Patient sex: M
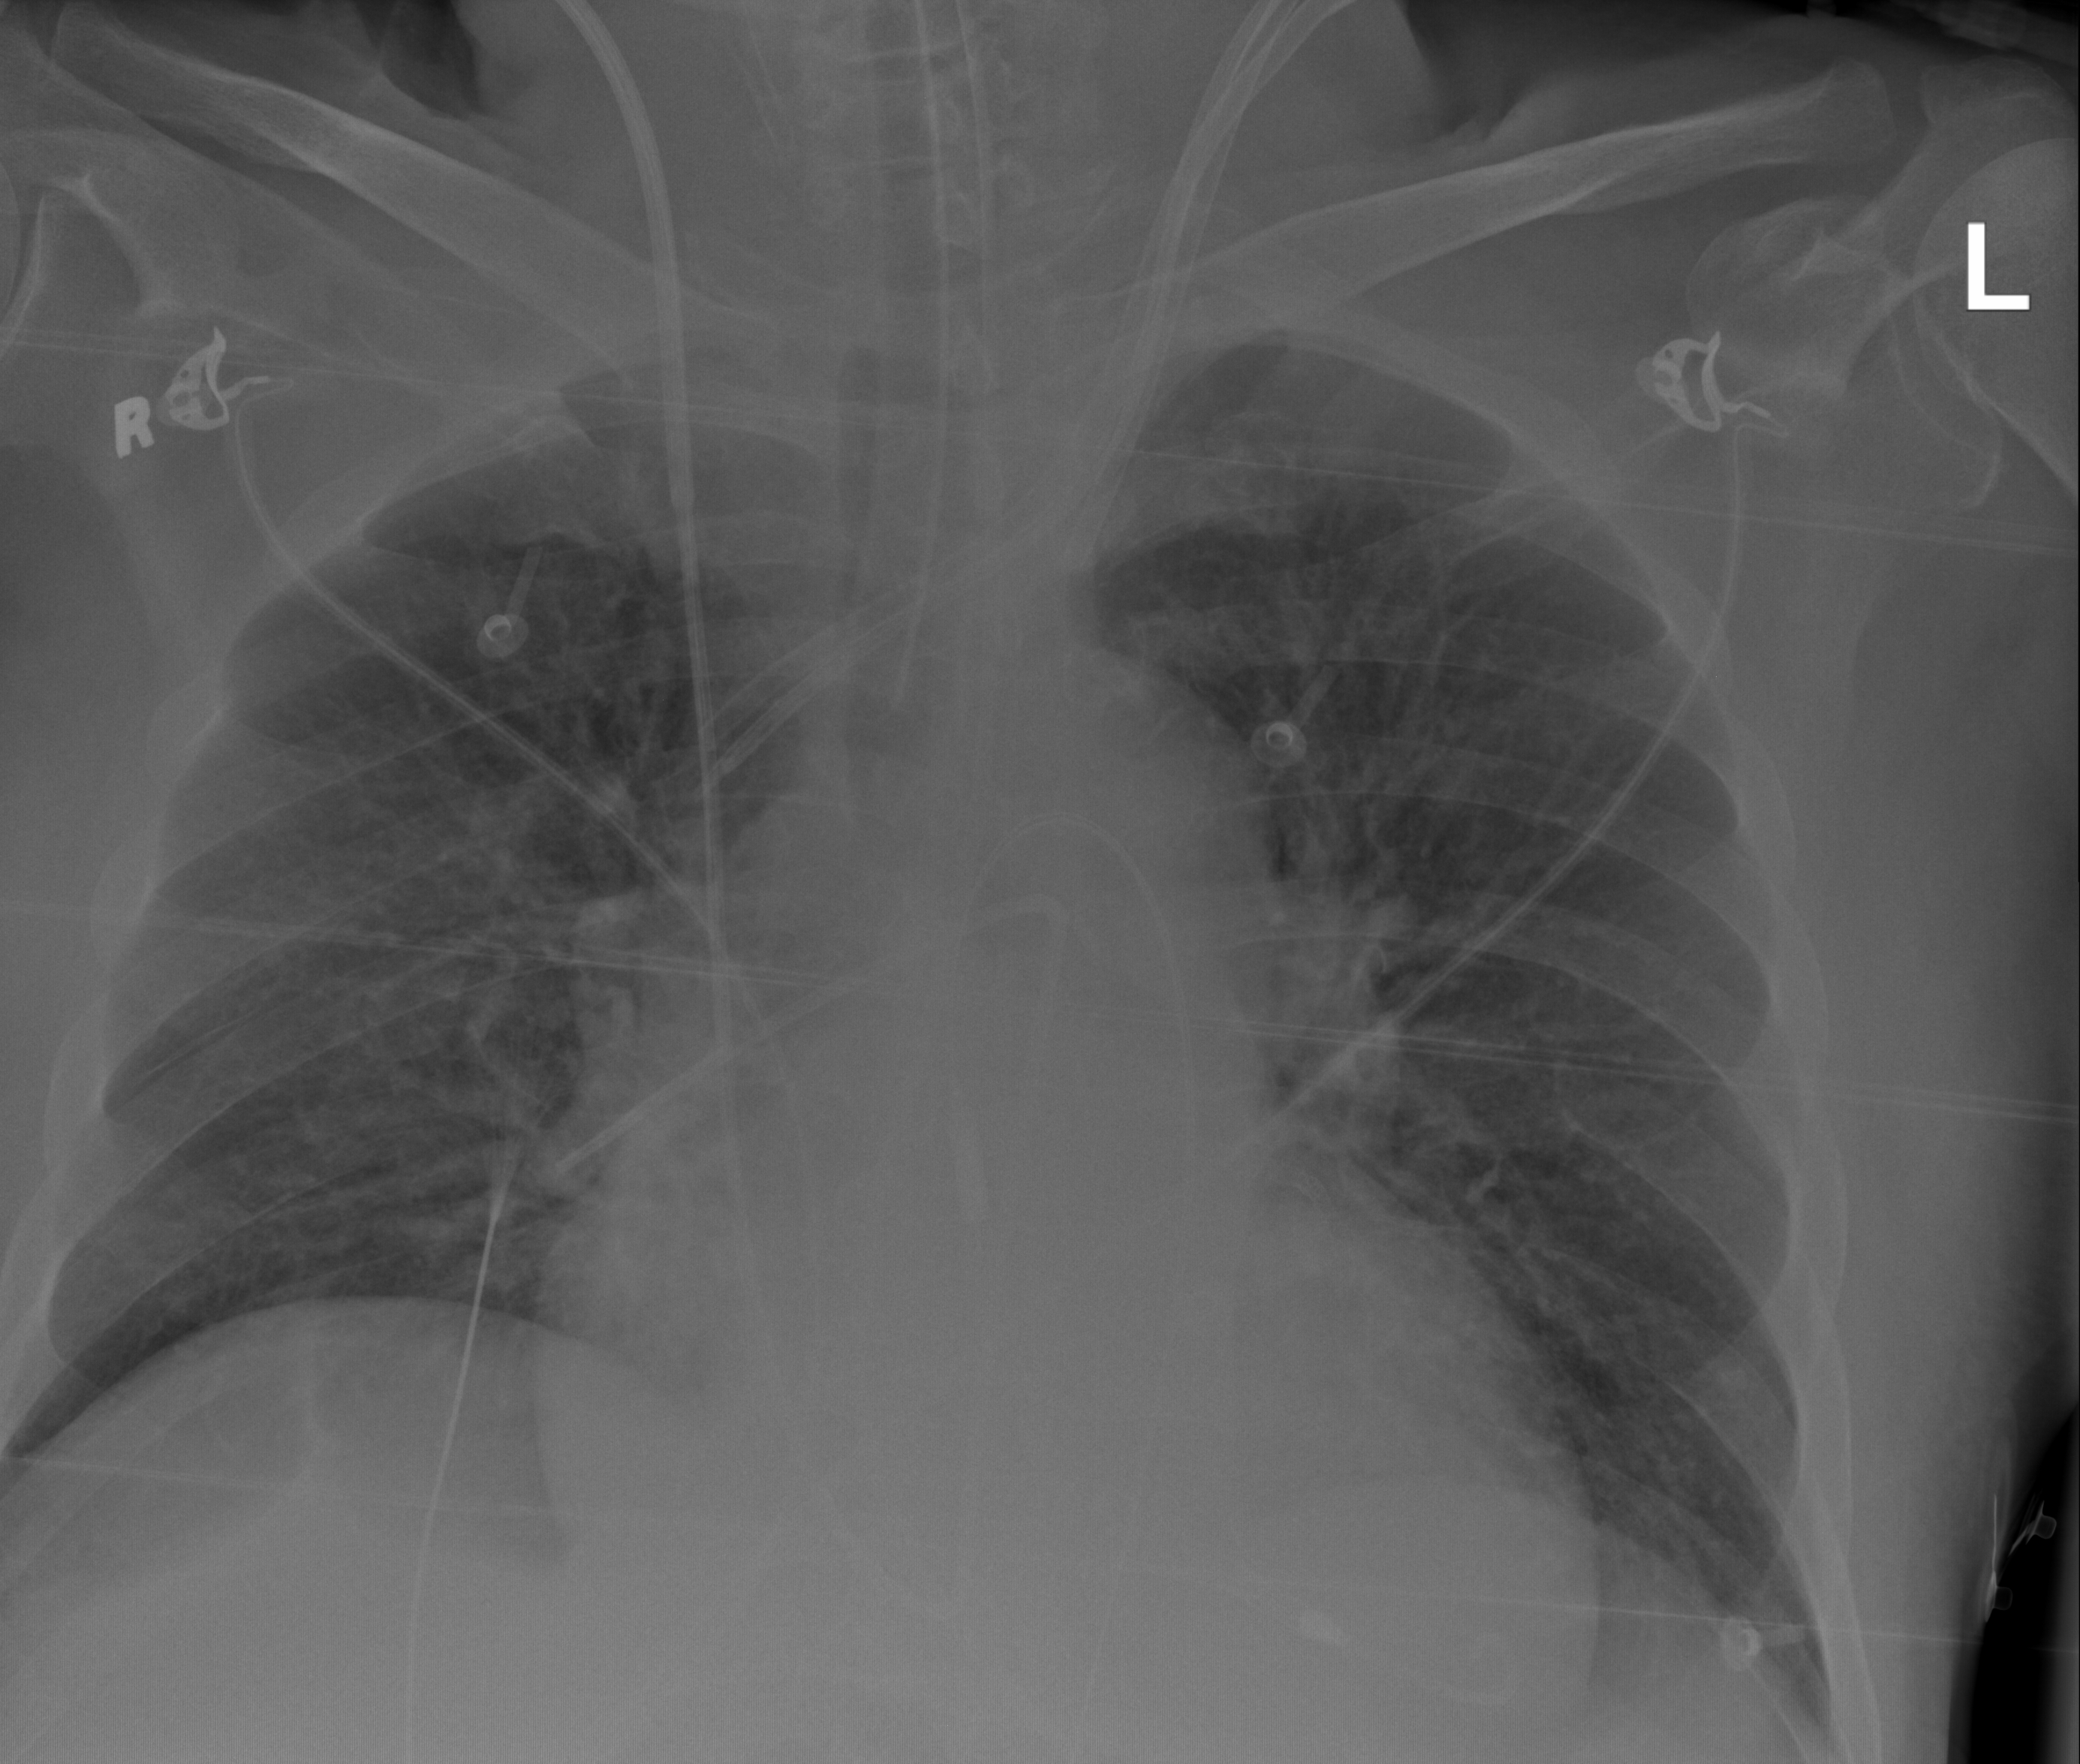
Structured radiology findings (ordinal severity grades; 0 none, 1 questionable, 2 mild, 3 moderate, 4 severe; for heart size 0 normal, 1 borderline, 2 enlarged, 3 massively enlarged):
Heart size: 2
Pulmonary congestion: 2
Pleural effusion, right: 0
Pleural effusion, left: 1
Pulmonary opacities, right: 1
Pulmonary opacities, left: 1
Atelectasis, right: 2
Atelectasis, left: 2